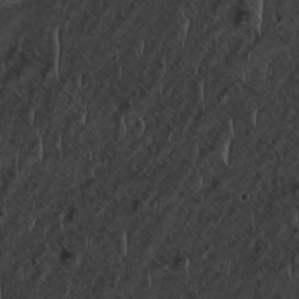
Label: non_frost